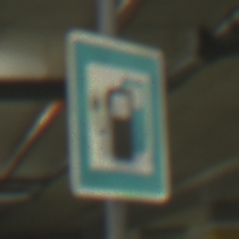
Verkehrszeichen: LadestationFuerElektrofahrzeuge
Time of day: NotSpecified
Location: Indoor (Special)
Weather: NotSpecified
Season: NotSpecified
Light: Artificial